Question: Count the number of objects in the diagram.
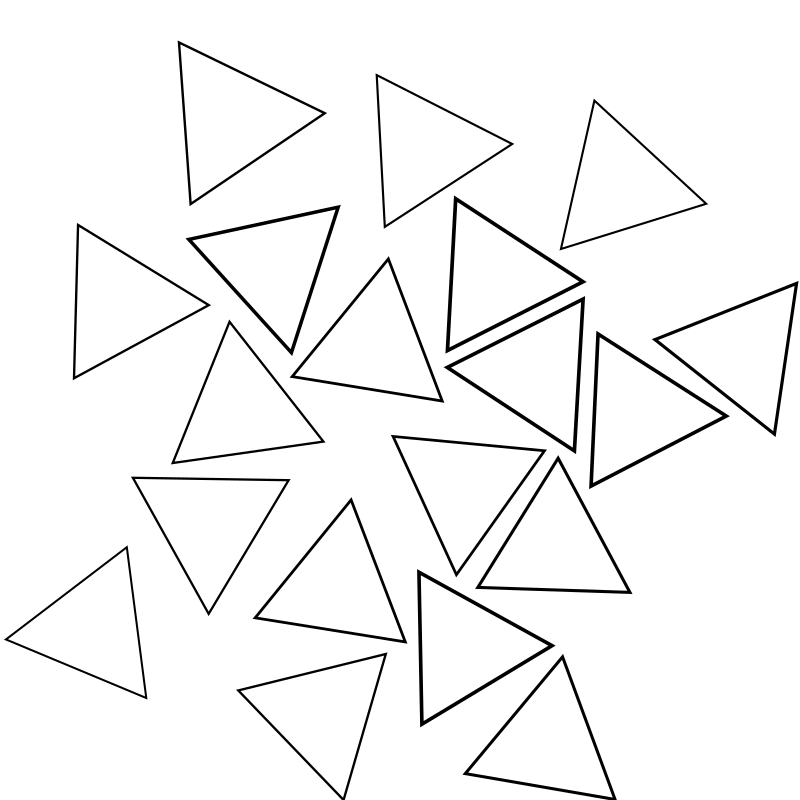
Answer: 19